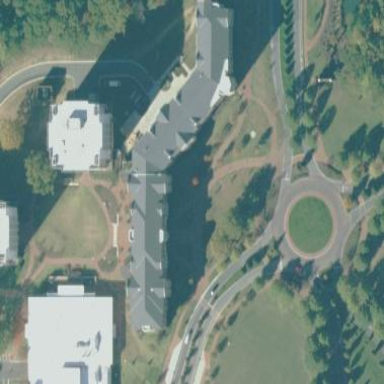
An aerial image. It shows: Dormitory building.